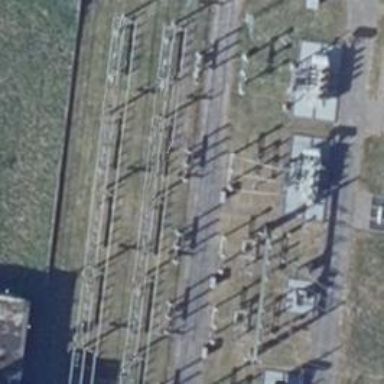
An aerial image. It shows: Three power lines with cables.